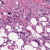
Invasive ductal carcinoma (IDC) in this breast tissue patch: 0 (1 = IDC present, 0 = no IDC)